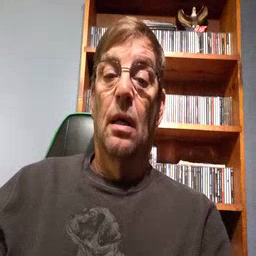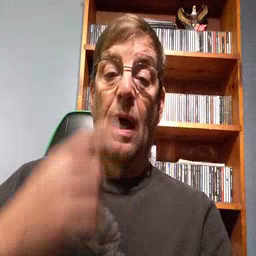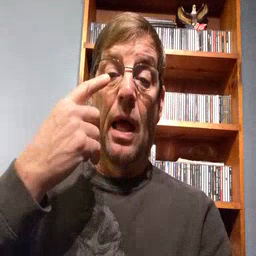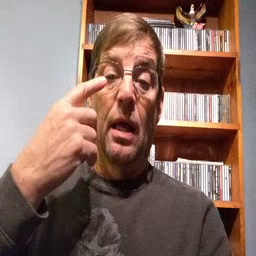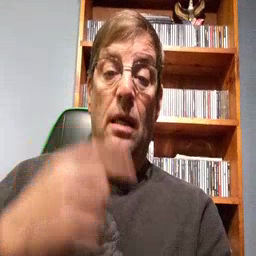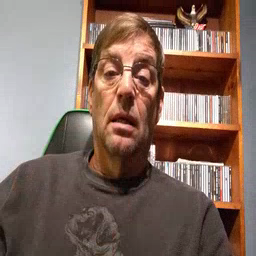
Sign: eye